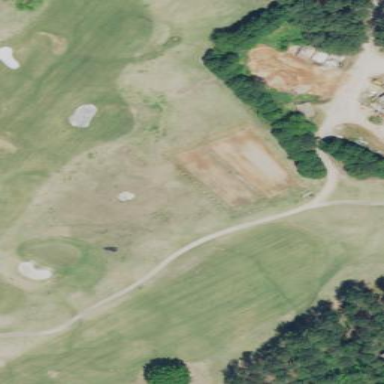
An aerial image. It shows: Grassy area designated as golf fairway.